Question: I would like to draw four circles of two colors. I'm using circle function to draw a circle. I'm facing problem with 'legend()'. It colors the two data with the same color.
'''
function main
clear all
clc
circle([ 10, 0], 3, 'b')
circle([-10, 0], 3, 'b')
circle([ 10, 10], 3, 'r')
circle([-10, 10], 3, 'r')
% Nested function to draw a circle
function circle(center,radius, color)
axis([-20, 20, -20 20])
hold on;
angle = 0:0.1:2*pi;
grid on
x = center(1) + radius*cos(angle);
y = center(2) + radius*sin(angle);
plot(x,y, color, 'LineWidth', 2);
xlabel('x-axis');
ylabel('y-axis');
title('Est vs Tr')
legend('true','estimated');
end
end
'''
The following picture shows the problem. Both colored as blue instead one of them is red.

Any suggestions?
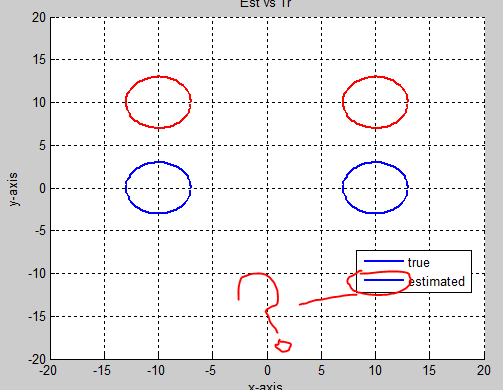
Answer: The thing is that you draw 4 things and only have 2 entries in the legend.
As such it will pick the color of the first four things to color the legend.
Not in the opportunity to try it myself now, but I guess that the easiest 'solution' would be to draw your third circle first and then the second one.
'''
circle([ 10, 0], 3, 'b')
circle([ 10, 10], 3, 'r')
circle([-10, 0], 3, 'b')
circle([-10, 10], 3, 'r')
'''